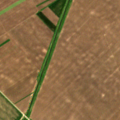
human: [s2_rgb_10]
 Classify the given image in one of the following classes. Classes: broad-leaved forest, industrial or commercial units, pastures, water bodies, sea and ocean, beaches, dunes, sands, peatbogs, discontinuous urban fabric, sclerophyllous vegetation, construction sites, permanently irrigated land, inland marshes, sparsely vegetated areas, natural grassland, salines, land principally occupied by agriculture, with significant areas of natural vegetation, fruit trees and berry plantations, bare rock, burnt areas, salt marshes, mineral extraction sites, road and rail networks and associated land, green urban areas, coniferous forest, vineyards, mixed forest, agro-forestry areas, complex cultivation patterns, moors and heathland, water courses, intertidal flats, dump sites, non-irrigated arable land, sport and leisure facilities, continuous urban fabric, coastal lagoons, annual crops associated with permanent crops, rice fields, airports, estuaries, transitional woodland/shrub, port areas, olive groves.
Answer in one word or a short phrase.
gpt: non-irrigated arable land